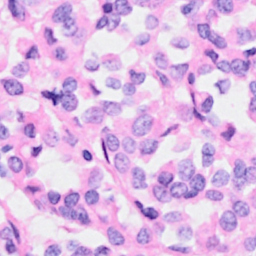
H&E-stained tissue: Breast